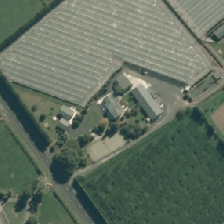
Land cover: urban_build_up